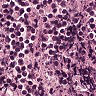
Metastatic tissue present: no